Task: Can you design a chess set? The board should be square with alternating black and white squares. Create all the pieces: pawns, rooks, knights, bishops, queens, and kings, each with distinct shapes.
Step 925:
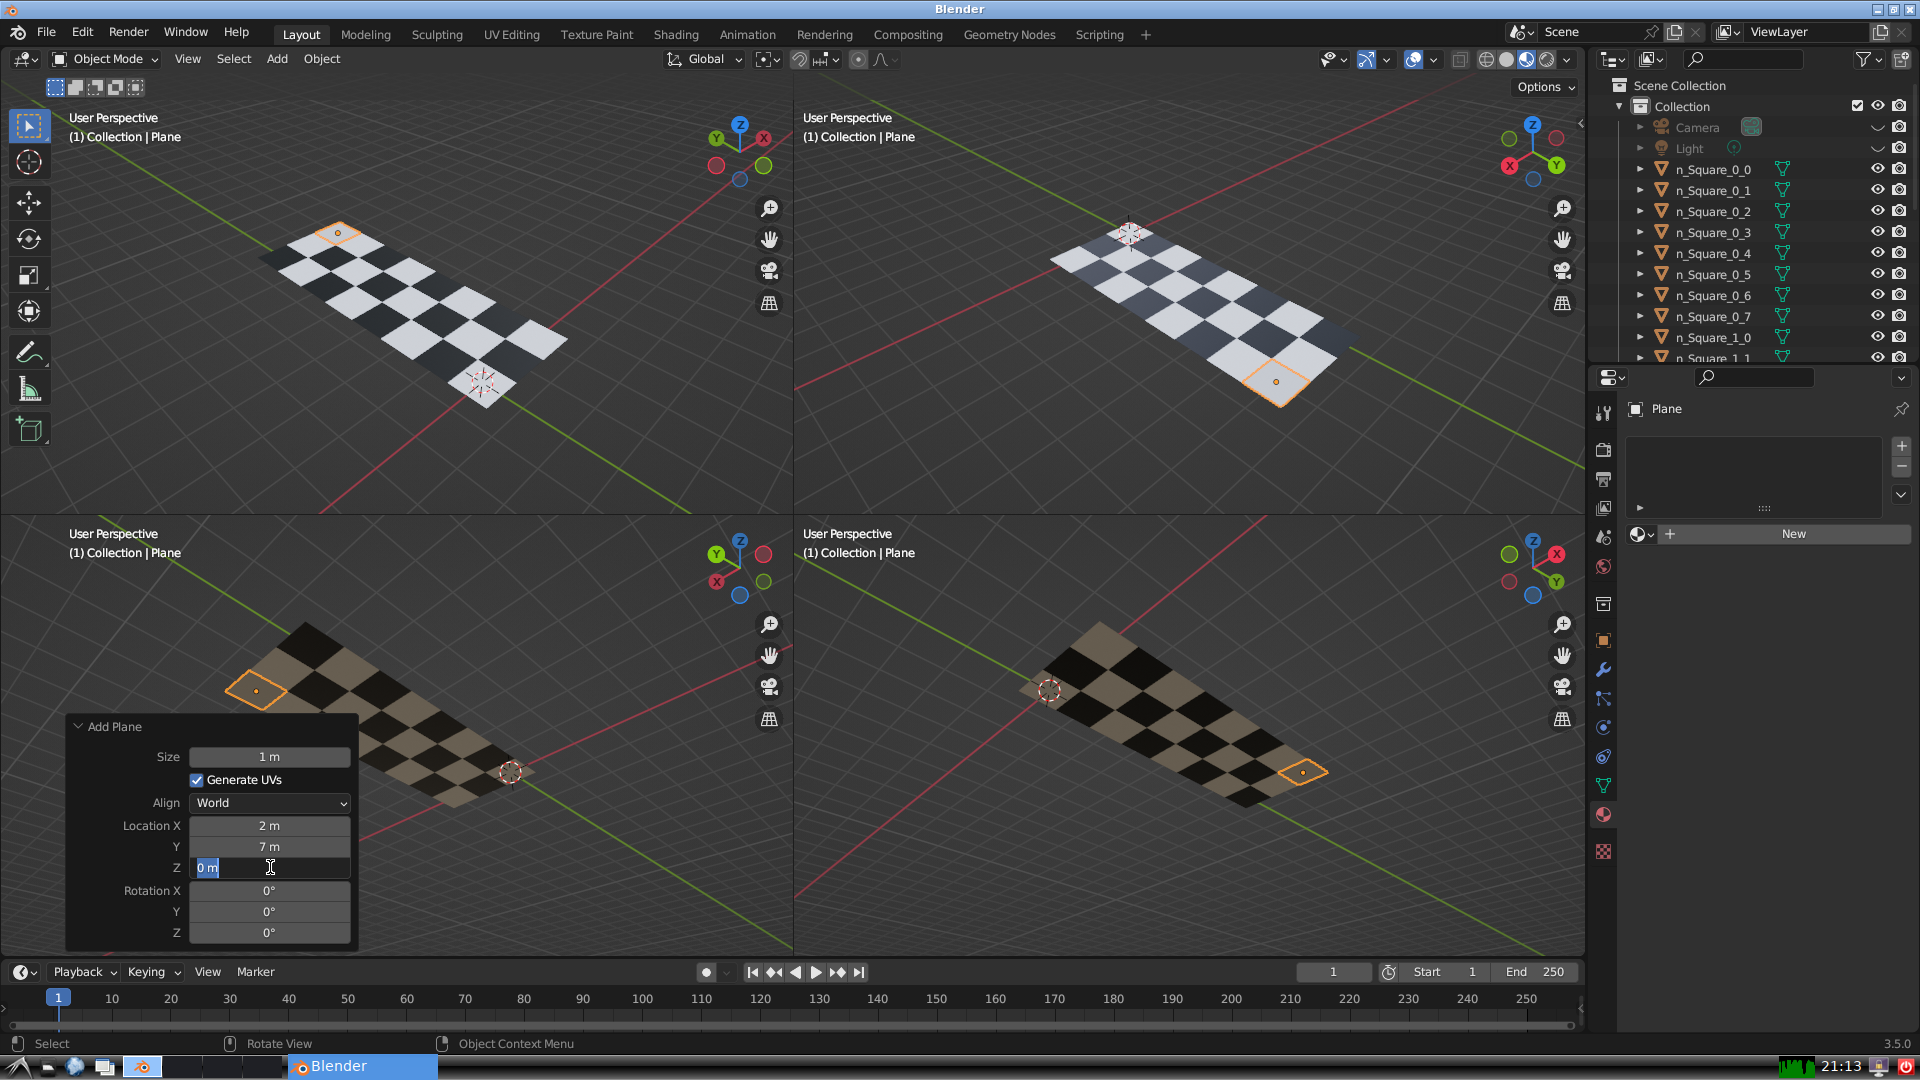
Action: input_text: 0.0